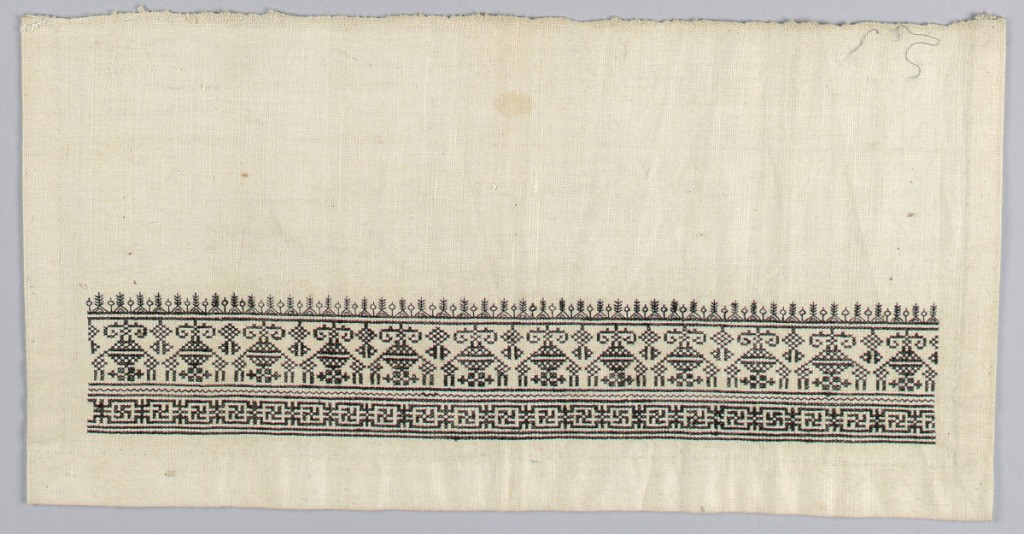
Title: Band
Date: late 19th century
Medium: silk on cotton Technique: embroidered
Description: Narrow band of embroidered geometric pattern in black silk on cotton.